Interaction volume radius: 5 \u00c5
Interaction volume height: 15 \u00c5
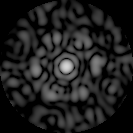
Disorder parameter: 0.8038